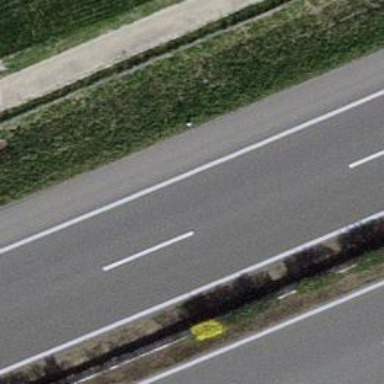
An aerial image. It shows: Motorway.